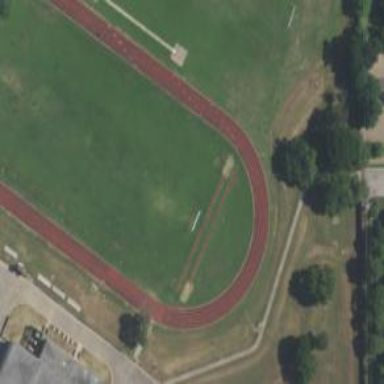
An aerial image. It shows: Athletic track located in leisure land area.